Question: My problem is shown below:

As the image moves left in the background, I do not want to see it outside of the red border of the canvas. In other words, I want the red box to be a window into the background image.
Is there a way to hide the parts of the image that exist outside of the red box?
My xaml is below:
'''
<Grid Grid.Row="1" Margin="0,0,10,10">
<Grid.ColumnDefinitions>
<ColumnDefinition Width="460*"/>
<ColumnDefinition Width="668*"/>
</Grid.ColumnDefinitions>
<Canvas x:Name="battlefieldBackground" Grid.Column="1">
<Canvas.Triggers>
<EventTrigger RoutedEvent="Canvas.Loaded">
<BeginStoryboard>
<Storyboard Storyboard.TargetName="spaceBackground" Storyboard.TargetProperty="(Canvas.Left)">
<DoubleAnimation From="0" To="-3200" Duration="0:04:00" RepeatBehavior="Forever" AutoReverse="True"/>
</Storyboard>
</BeginStoryboard>
</EventTrigger>
</Canvas.Triggers>
<Image x:Name="spaceBackground" Source="Assets/SpaceBackground.jpg" Margin="0" Stretch="UniformToFill"/>
</Canvas>
<Border x:Name="battlefieldBorder" BorderThickness="3" Grid.Column="1" BorderBrush="#FF810000"/>
<!-- Xaml portion for gray grid -->
'''
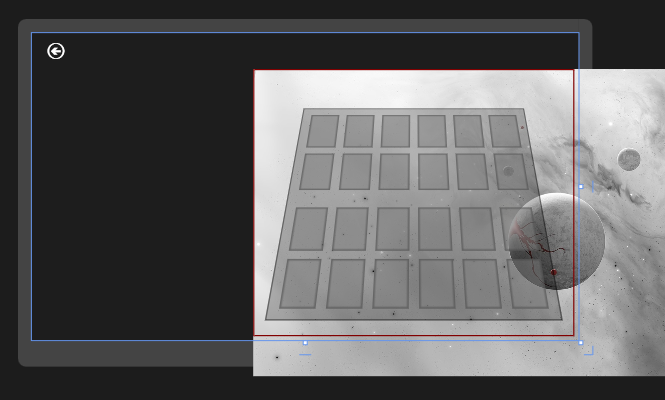
Answer: You may set the Canvas' <URL> property.